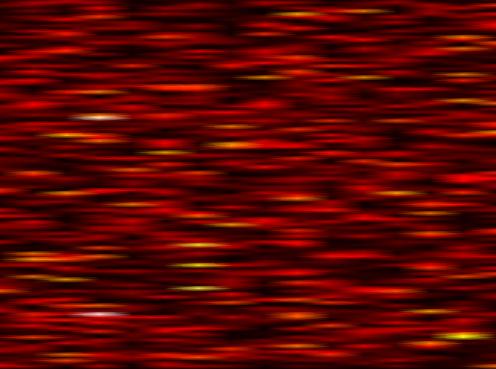
Label: FBMC